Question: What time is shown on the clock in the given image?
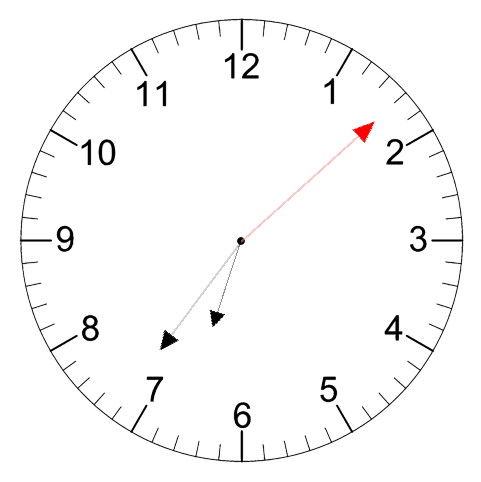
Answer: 06:36:08